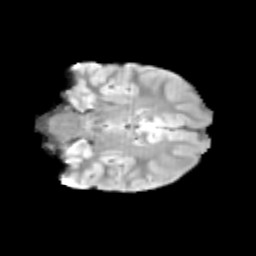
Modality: T2w
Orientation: coronal
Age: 9
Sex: male
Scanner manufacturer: siemens
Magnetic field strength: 3 T
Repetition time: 3.8 s
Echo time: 0.07 s